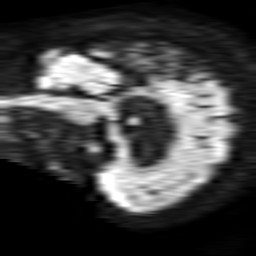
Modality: TRACE
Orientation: sagittal
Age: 62
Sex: female
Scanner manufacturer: philips
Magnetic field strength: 1.5 T
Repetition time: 3.4 s
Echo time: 0.06899 s